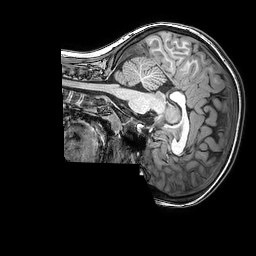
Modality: T1w
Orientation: sagittal
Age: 7
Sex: female
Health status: healthy